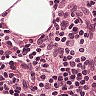
Metastatic tissue present: no